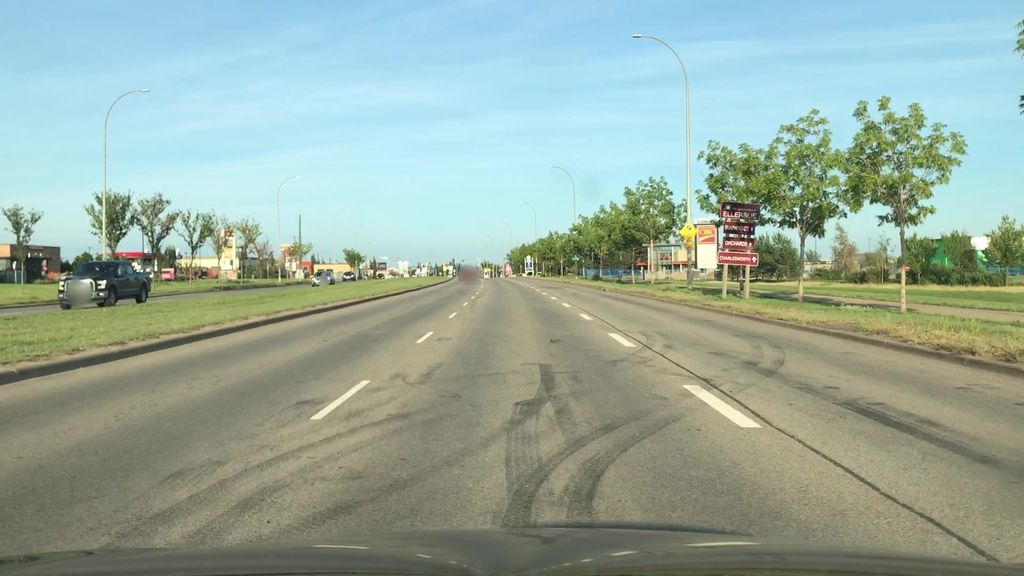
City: edmonton